如图所示，直线 $l_1: ax+y+b=0$ 与 $l_2: bx-y+a=0$ ($ab\neq0, a\neq b$) 的图象可能是（ ）

A.

B.

C.

D.

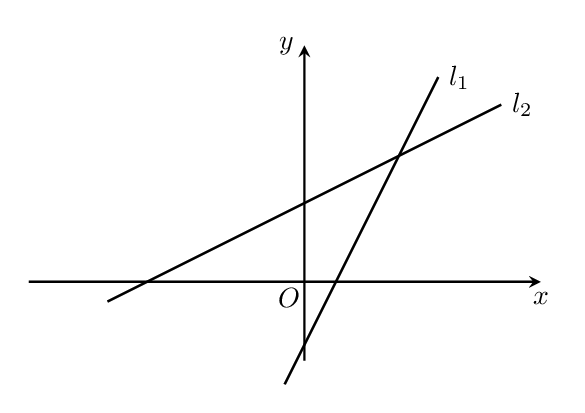
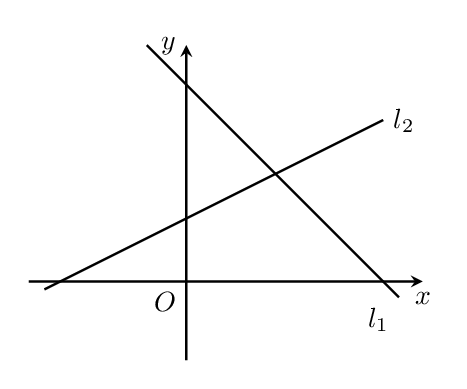
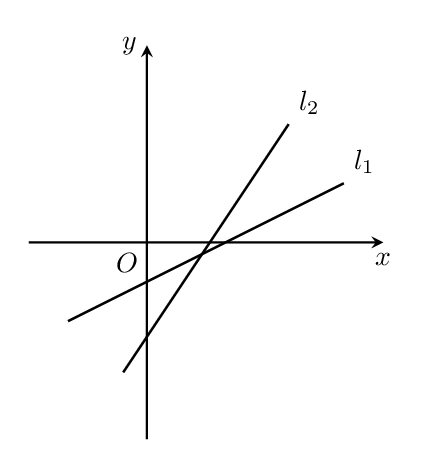
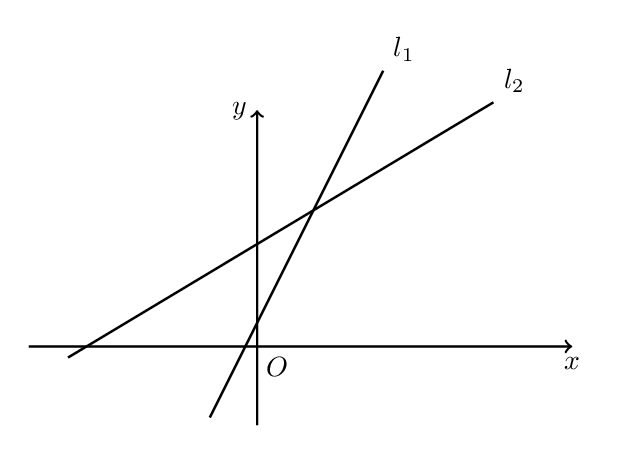
【解答】
\raggedright
\textbf{【答案】}C
\textbf{【分析】}分析两直线的斜率以及在$y$轴上的截距，可得出$a,b$的符号，即可得出合适的选项.
\textbf{【解析】}直线$l_1:ax+y+b=0$方程可化为$y=-ax-b$，斜率为$-a$，在$y$轴上的截距为$-b$，
直线$l_2:bx-y+a=0$方程可化为$y=bx+a$，斜率为$b$，在$y$轴上的截距为$a$，
对于A选项，由直线$l_1$的图象可得$\begin{cases}-a>0 \\ -b<0\end{cases}$，即$\begin{cases}a<0 \\ b>0\end{cases}$，
由直线$l_2$的图象可得$\begin{cases}b>0 \\ a>0\end{cases}$，A不满足条件；
对于B选项，由直线$l_1$的图象可得$\begin{cases}-a<0 \\ -b>0\end{cases}$，即$\begin{cases}a>0 \\ b<0\end{cases}$，
由直线$l_2$的图象可得$\begin{cases}b>0 \\ a>0\end{cases}$，即，B不满足条件；
对于C选项，由直线$l_1$的图象可得$\begin{cases}-a>0 \\ -b<0\end{cases}$，即$\begin{cases}a<0 \\ b>0\end{cases}$，
由直线$l_2$的图象可得$\begin{cases}b>0 \\ a<0\end{cases}$，C满足条件；
对于D选项，由直线$l_1$的图象可得$\begin{cases}-a>0 \\ -b>0\end{cases}$，即$\begin{cases}a<0 \\ b<0\end{cases}$，
由直线$l_2$的图象可得$\begin{cases}b>0 \\ a>0\end{cases}$，D不满足条件.